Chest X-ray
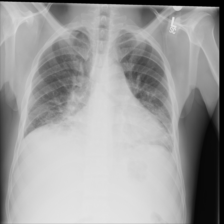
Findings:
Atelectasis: negative
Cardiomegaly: negative
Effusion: negative
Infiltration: negative
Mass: negative
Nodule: negative
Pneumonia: negative
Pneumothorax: negative
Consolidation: negative
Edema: negative
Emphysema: negative
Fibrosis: negative
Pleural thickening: negative
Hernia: negative